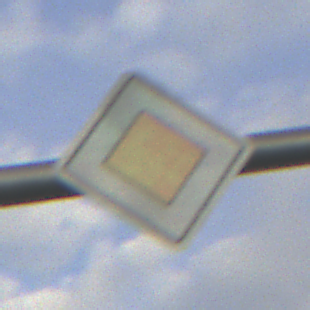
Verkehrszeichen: Vorfahrtsstrasse
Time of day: MorningAfternoon
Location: Outdoor (Suburban)
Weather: PartlyCloudy
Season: NotSpecified
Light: Natural